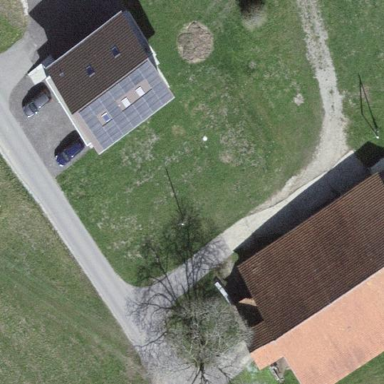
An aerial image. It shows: Farmyard in rural farm setting.